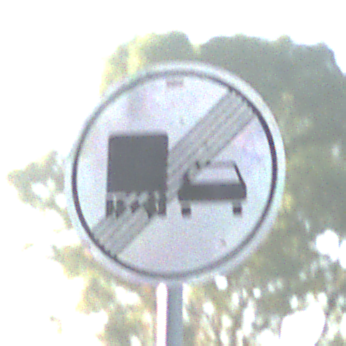
Verkehrszeichen: EndeUeberholverbotKraftfahrzeuge
Umgebung: Outdoor, Suburban
Tageszeit: SunriseSunset
Wetter: PartlyCloudy
Licht: Natural
Jahreszeit: NotSpecified
Kontrast: HighContrast